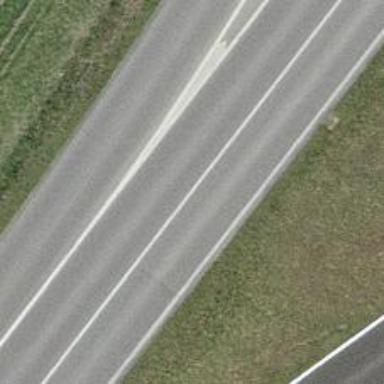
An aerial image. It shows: Primary road with asphalt surface.